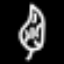
Label: leaf